Field crop: maize
Growth stage: 2
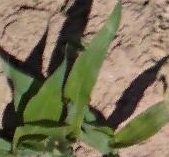
Species: maize